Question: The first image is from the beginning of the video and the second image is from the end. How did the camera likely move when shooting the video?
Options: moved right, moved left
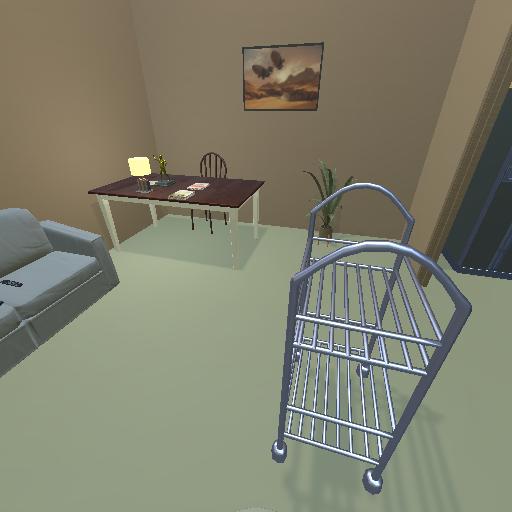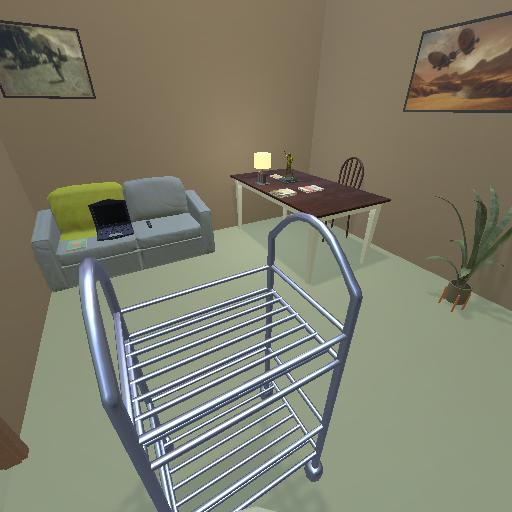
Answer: moved right